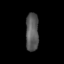
Tissue: lung
Cell type: Epithelial cells
Senescence score: 0.2342
Nuclear area (px): 475
Mean DAPI intensity: 90.756